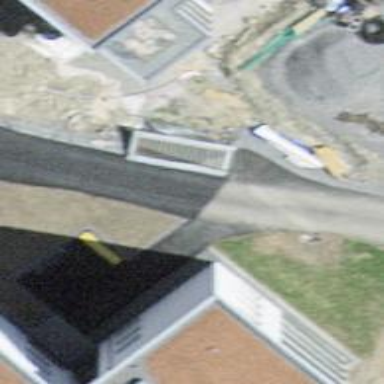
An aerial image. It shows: Set of steps on the road.